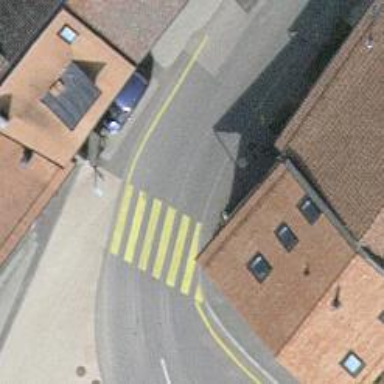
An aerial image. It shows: Zebra crossing on the road.